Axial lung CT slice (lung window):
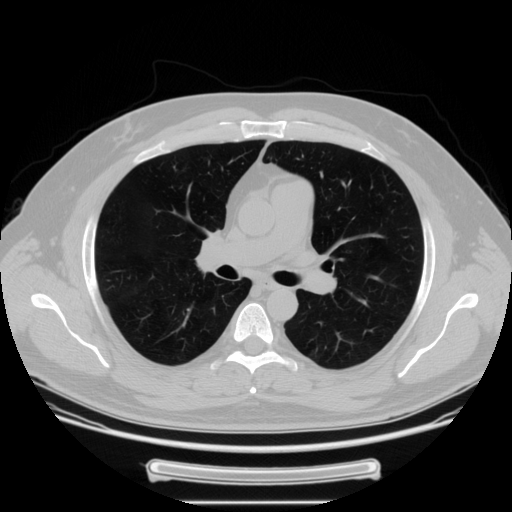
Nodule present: no